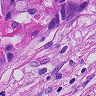
Metastatic tissue present: yes